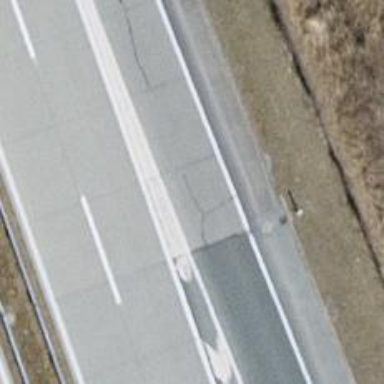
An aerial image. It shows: Asphalt motorway link.